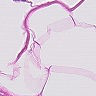
Metastatic tissue present: no